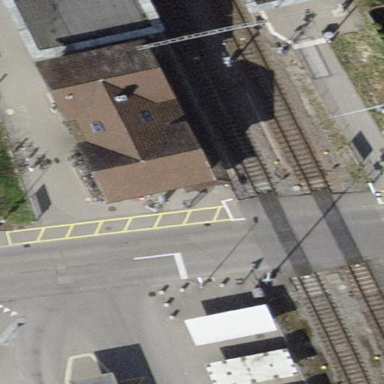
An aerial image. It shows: Train station with gabled roof.